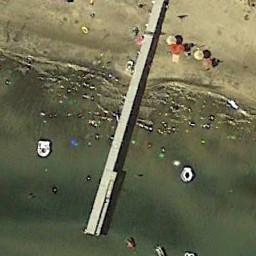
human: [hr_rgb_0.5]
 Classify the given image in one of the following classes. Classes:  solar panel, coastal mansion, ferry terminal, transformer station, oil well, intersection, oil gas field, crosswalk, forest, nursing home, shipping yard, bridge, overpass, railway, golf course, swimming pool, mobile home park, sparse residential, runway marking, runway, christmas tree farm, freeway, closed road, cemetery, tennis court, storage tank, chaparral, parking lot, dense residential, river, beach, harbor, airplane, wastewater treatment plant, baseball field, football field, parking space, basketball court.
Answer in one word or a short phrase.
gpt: ferry terminal